Field crop: tomato
Growth stage: 1
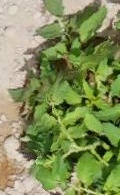
Species: tomato